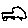
Label: car